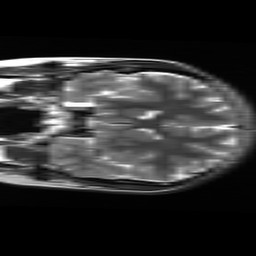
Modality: T2w
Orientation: coronal
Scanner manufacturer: ge
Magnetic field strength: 3 T
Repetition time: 6.255 s
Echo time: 0.1014 s